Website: home-depot
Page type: delivery-shipping
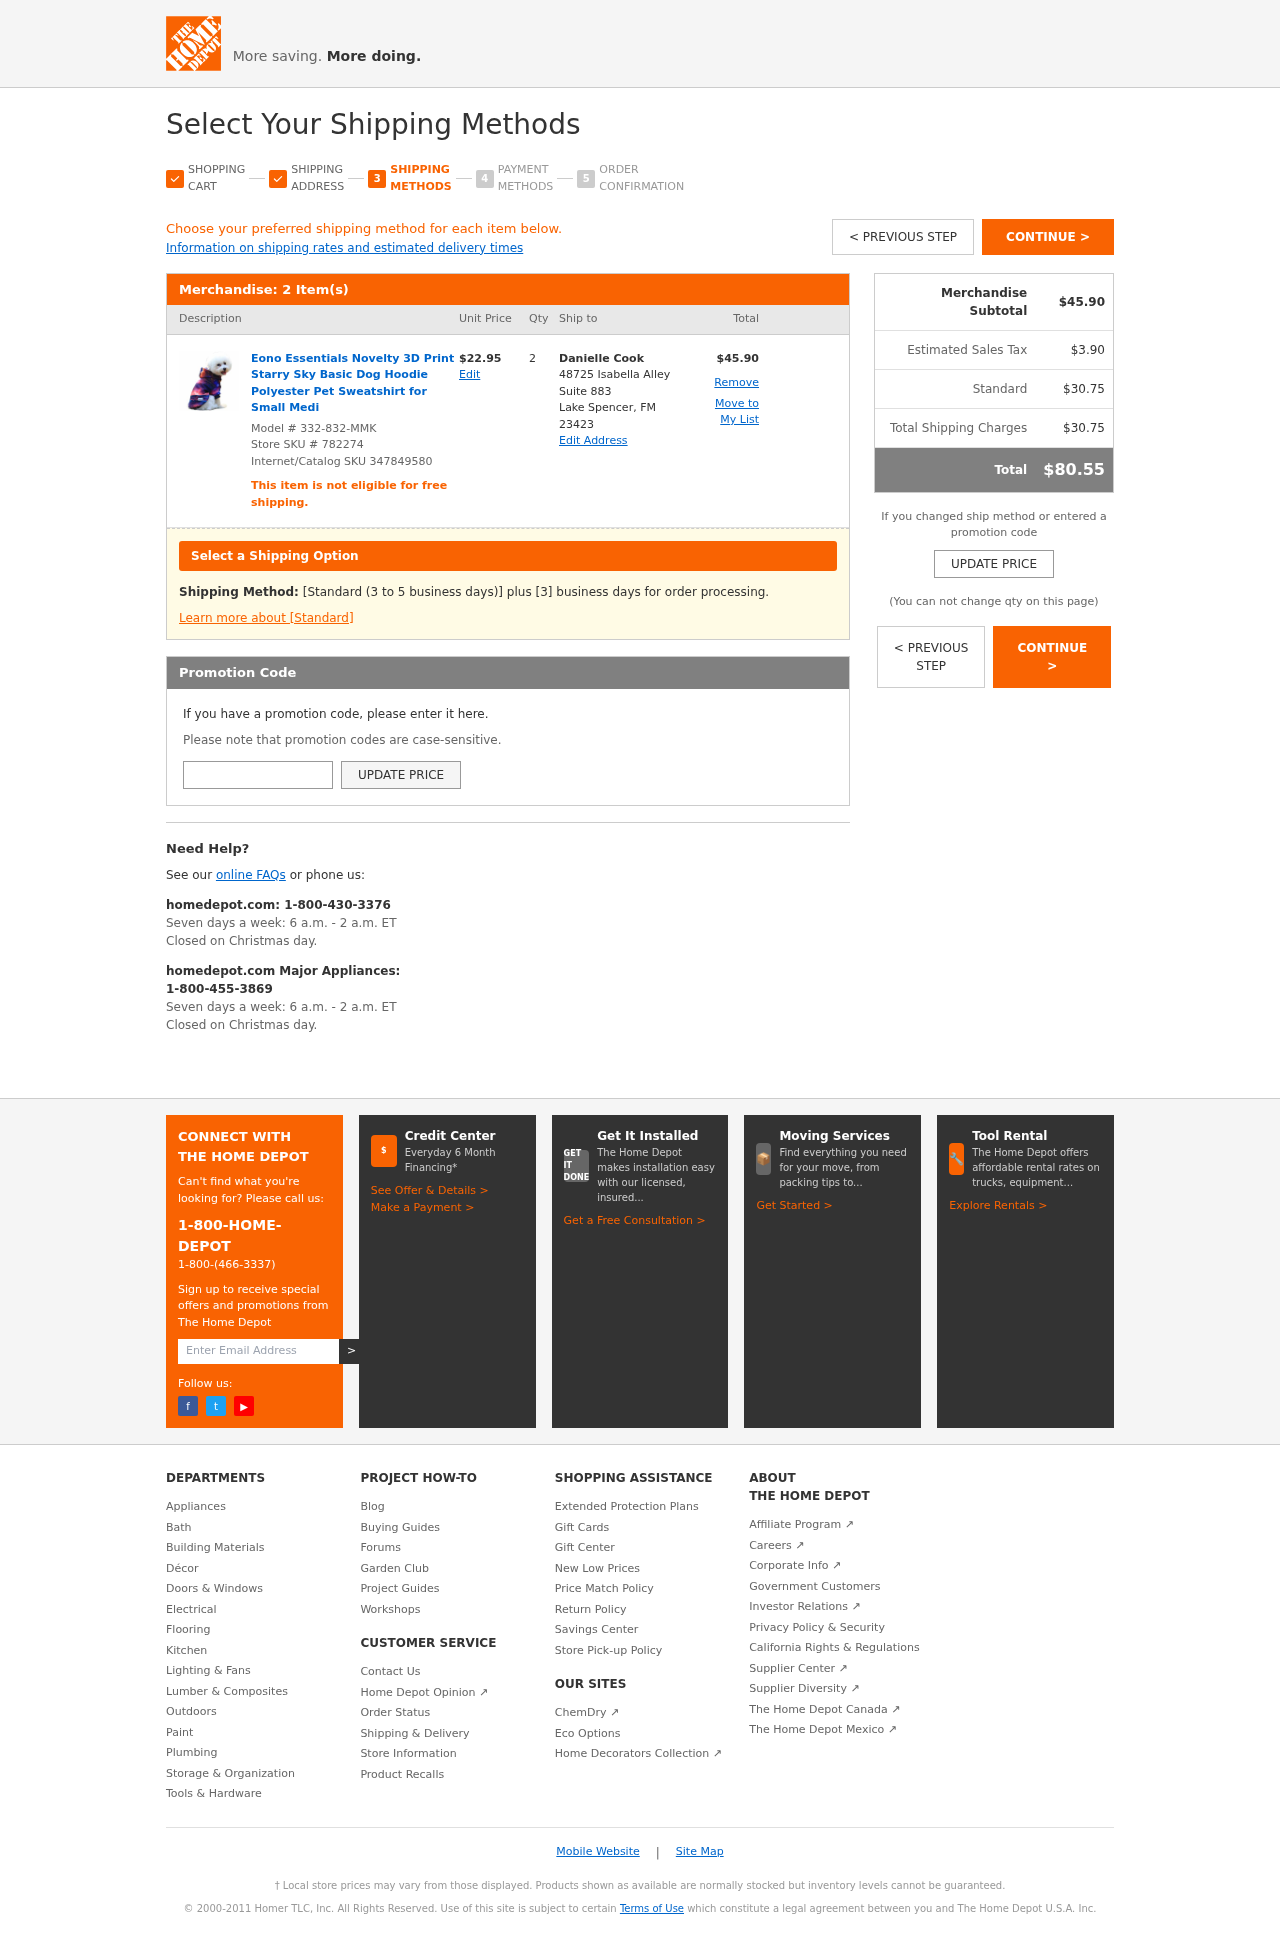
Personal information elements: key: PII_CITY_STATE_ZIP
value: Lake Spencer, FM 23423
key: PII_FULLNAME
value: Danielle Cook
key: PII_PROMO_CODE
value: HOLIDAY57
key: PII_STREET
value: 48725 Isabella Alley Suite 883
Product elements: key: PRODUCT1_NAME
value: Eono Essentials Novelty 3D Print Starry Sky Basic Dog Hoodie Polyester Pet Sweatshirt for Small Medi
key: PRODUCT1_PRICE
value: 22.95
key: PRODUCT1_QUANTITY
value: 2
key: PRODUCT_MODEL_NUMBER
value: Model # 332-832-MMK
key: PRODUCT1_LINE_TOTAL
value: $45.90
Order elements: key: ORDER_NUM_ITEMS
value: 2 Item(s)
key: ORDER_SUBTOTAL
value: $45.90
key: ORDER_TAX
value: $3.90
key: ORDER_SHIPPING_COST
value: $30.75
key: ORDER_SHIPPING_TOTAL
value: $30.75
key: ORDER_TOTAL
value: $80.55
Other elements: key: STORE_SKU
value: Store SKU # 782274
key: INTERNET_SKU
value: Internet/Catalog SKU 347849580